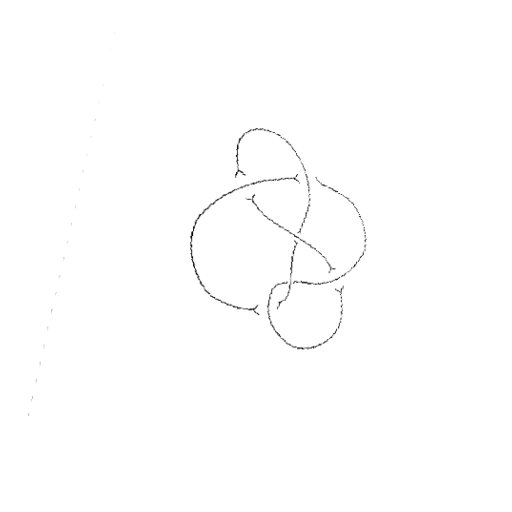
Crossing number: 6